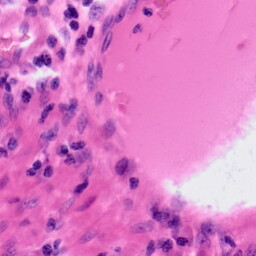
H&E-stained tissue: Colon